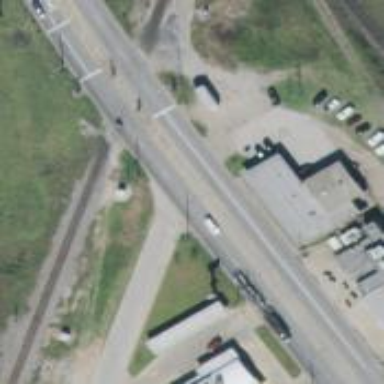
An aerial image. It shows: Stop road.